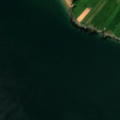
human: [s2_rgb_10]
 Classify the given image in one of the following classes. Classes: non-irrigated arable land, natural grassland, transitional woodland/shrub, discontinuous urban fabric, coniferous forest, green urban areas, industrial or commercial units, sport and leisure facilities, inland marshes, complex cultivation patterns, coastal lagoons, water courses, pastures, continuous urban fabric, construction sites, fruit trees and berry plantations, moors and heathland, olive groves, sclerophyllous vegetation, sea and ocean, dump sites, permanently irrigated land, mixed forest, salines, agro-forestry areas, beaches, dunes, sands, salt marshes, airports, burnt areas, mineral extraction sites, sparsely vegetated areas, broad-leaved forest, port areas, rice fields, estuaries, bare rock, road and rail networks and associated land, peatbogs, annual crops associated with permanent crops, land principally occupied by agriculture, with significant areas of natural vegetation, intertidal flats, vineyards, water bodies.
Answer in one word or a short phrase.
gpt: pastures, sea and ocean